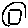
Label: square